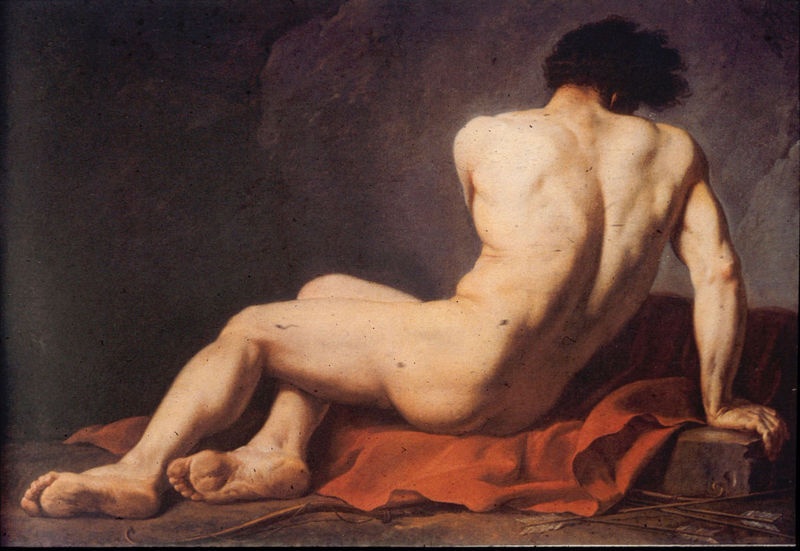
Titel: Académie d'homme, dite Patrocle, Studie eines Mannes, genannt Patroklos
Künstler: Jacques Louis David
Standort: Cherbourg
Institution: Musée Thomas Henri
Schlagwörter: akt, dunkel, fuß, gemälde, hand, haut, kopf, mann, nackt, schatten, sitzen, bewegung, braun, frankreich, grau, haar, hell, hintergrund, holz, licht, orange, rücken, schwarz, stützen, weiss, zimmer, rot, tuch, weg, symbolismus, wand, anatomie, arm, arme, barock, falten, inkarnat, mensch, sockel, stein, bildnis, hände, portrait, porträt, öl, wind, boden, haare, mantel, sitzend, stoff, gebeugt, schulter, beine, bein, füße, gesäß, hintern, rückenansicht, liegen, modell, düster, ansicht, bogen, studie, fels, risse, lila, violett, drehen, nacken, querformat, falte, muskeln, balken, stufe, podest, junge, schenkel, zehen, abgewandt, muskulös, barfuss, hinten, rückenakt, gedreht, flecken, rückansicht, muskel, eros, aufgestützt, überschlagen, heiliger, rotes tuch, jünger, amor, steinboden, david, drehung, athlet, verdreht, pfeil, pfeile, ingres, umgedreht, pflock, harre, sebastian, rückwärts, bernini, heiliger sebastian, fußsohle, nach unten, fußsohlen, gebeug, helle haut, männlicher akt, rechter arm, schwarzes haar, wehende haare, rück, 19. jahrhundert, weggedreht, po, haare dunkel